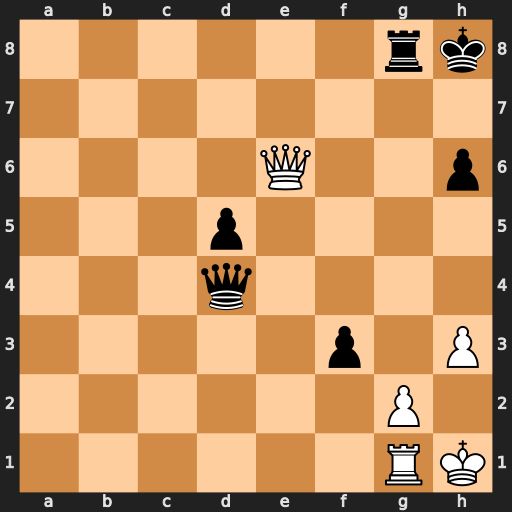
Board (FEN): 6rk/8/4Q2p/3p4/3q4/5p1P/6P1/6RK
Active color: w
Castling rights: -
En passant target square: -
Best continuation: Qxh6#